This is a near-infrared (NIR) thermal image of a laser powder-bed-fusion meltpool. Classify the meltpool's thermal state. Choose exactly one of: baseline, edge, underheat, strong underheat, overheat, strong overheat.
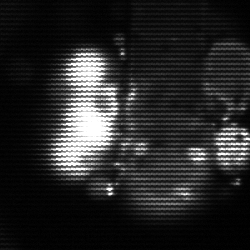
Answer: strong underheat